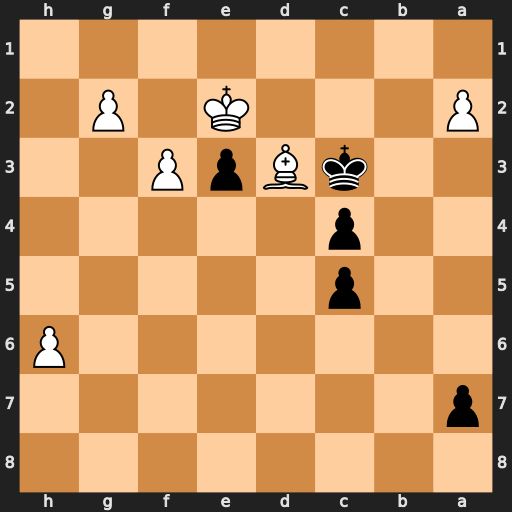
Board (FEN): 8/p7/7P/2p5/2p5/2kBpP2/P3K1P1/8
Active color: b
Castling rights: -
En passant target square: -
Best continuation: cxd3+ Kxe3 d2 h7 d1=Q